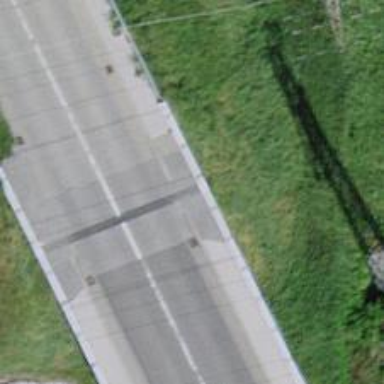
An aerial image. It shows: Sidewalk on bridge.